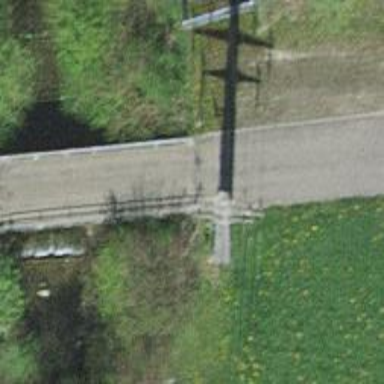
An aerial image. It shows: Service road with paved surface that crosses over bridge.